Current action and preconditions to check: trajectory_clear

Your task: For each precondition in the list above, predict whether it will hold at this action.

Consider the current scene as observed from the mobile robot's camera, and analyze the predicted future states of all dynamic agents (e.g., people, animals, vehicles, or any moving entities) within the NEXT SECOND.

IMPORTANT: Only answer "very likely" if you are absolutely certain—based on strong, clear evidence—that a dynamic agent will violate the precondition in the predicted future state. Do NOT answer "very likely" for unlikely, ambiguous, or low-probability risks.

Ask yourself for each precondition: Is there a high probability, with clear and convincing evidence, that the predicted future states of any dynamic agent will interfere with the predicted future state of the currently executing action within the NEXT SECOND, causing that precondition to fail?

Assess the risk level based on these predictions. Use "likely" or "very likely" if motions create a clear risk of interference.

Use "neutral" or "improbable" if agents are nearby but their predicted paths are clearly diverging or non-conflicting.

Failure Risk Categories: "very improbable", "improbable", "neutral", "likely", "very likely"

Answer Format: Output ONLY the probability_of_failure value from these categories: "very improbable", "improbable", "neutral", "likely", "very likely"

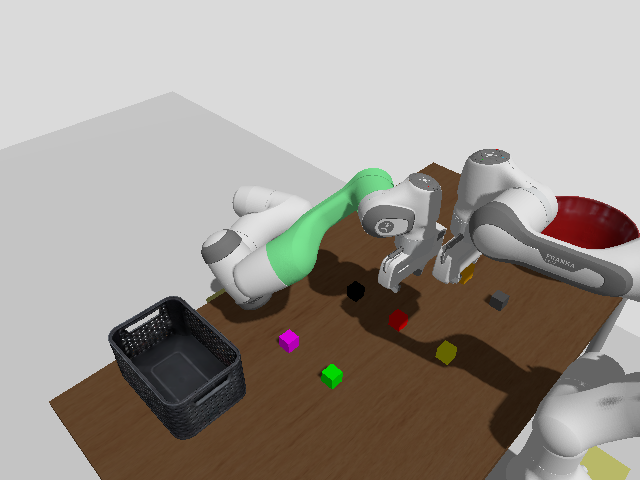

Answer: neutral